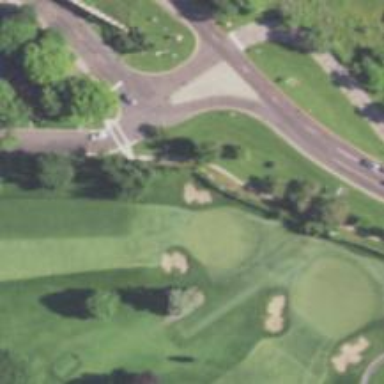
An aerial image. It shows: View of golf hole.